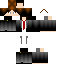
A male human skin with dark skin, wearing brown long hair dressed in a red suit and black pants, featuring a closed mouth.